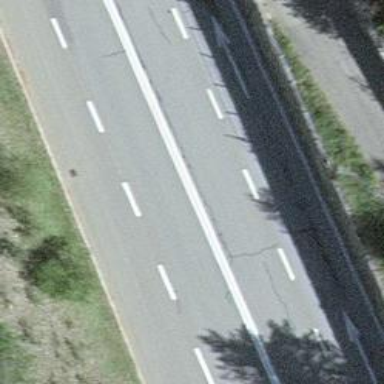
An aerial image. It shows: Asphalt road classified as primary highway.